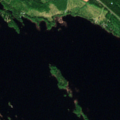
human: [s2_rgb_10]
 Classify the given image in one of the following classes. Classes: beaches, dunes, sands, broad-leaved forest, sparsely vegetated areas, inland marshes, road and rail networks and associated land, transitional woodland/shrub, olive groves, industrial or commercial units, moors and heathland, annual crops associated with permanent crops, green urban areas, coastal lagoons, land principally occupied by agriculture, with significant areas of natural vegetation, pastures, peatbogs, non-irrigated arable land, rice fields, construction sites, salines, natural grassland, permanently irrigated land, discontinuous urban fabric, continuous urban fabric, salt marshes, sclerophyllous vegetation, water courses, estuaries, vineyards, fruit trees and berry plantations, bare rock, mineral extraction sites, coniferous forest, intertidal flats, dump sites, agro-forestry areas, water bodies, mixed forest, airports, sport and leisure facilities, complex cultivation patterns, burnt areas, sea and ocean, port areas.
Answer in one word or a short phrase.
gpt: mixed forest, water bodies